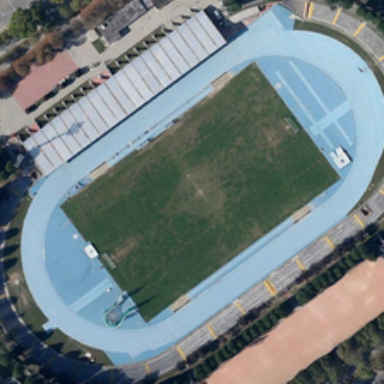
Many green trees are around a playground .